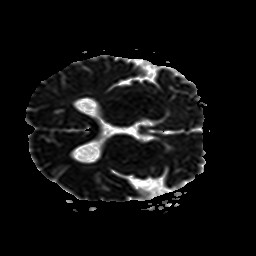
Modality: ADC
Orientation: axial
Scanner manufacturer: philips
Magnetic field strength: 1.5 T
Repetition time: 3.106 s
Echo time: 0.06241 s